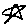
Label: star